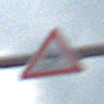
Verkehrszeichen: SchleuderOderRutschgefahr
Umgebung: Outdoor, Nature
Tageszeit: MorningAfternoon
Wetter: PartlyCloudy
Licht: Natural
Jahreszeit: NotSpecified
Kontrast: LowContrast